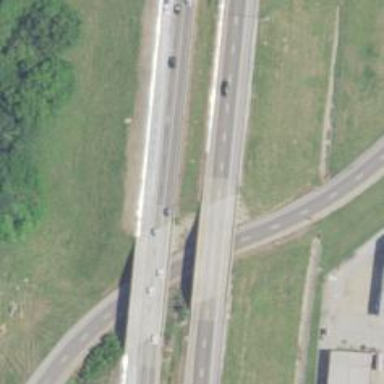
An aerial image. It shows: Bridge over motorway.